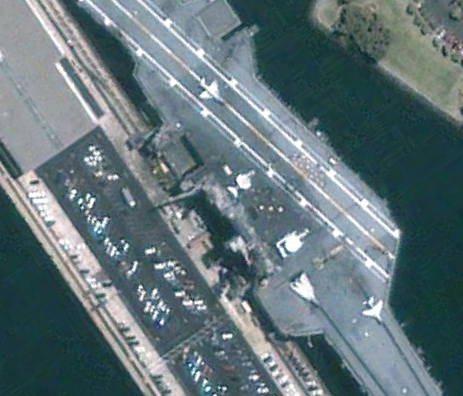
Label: aircraft_carrier